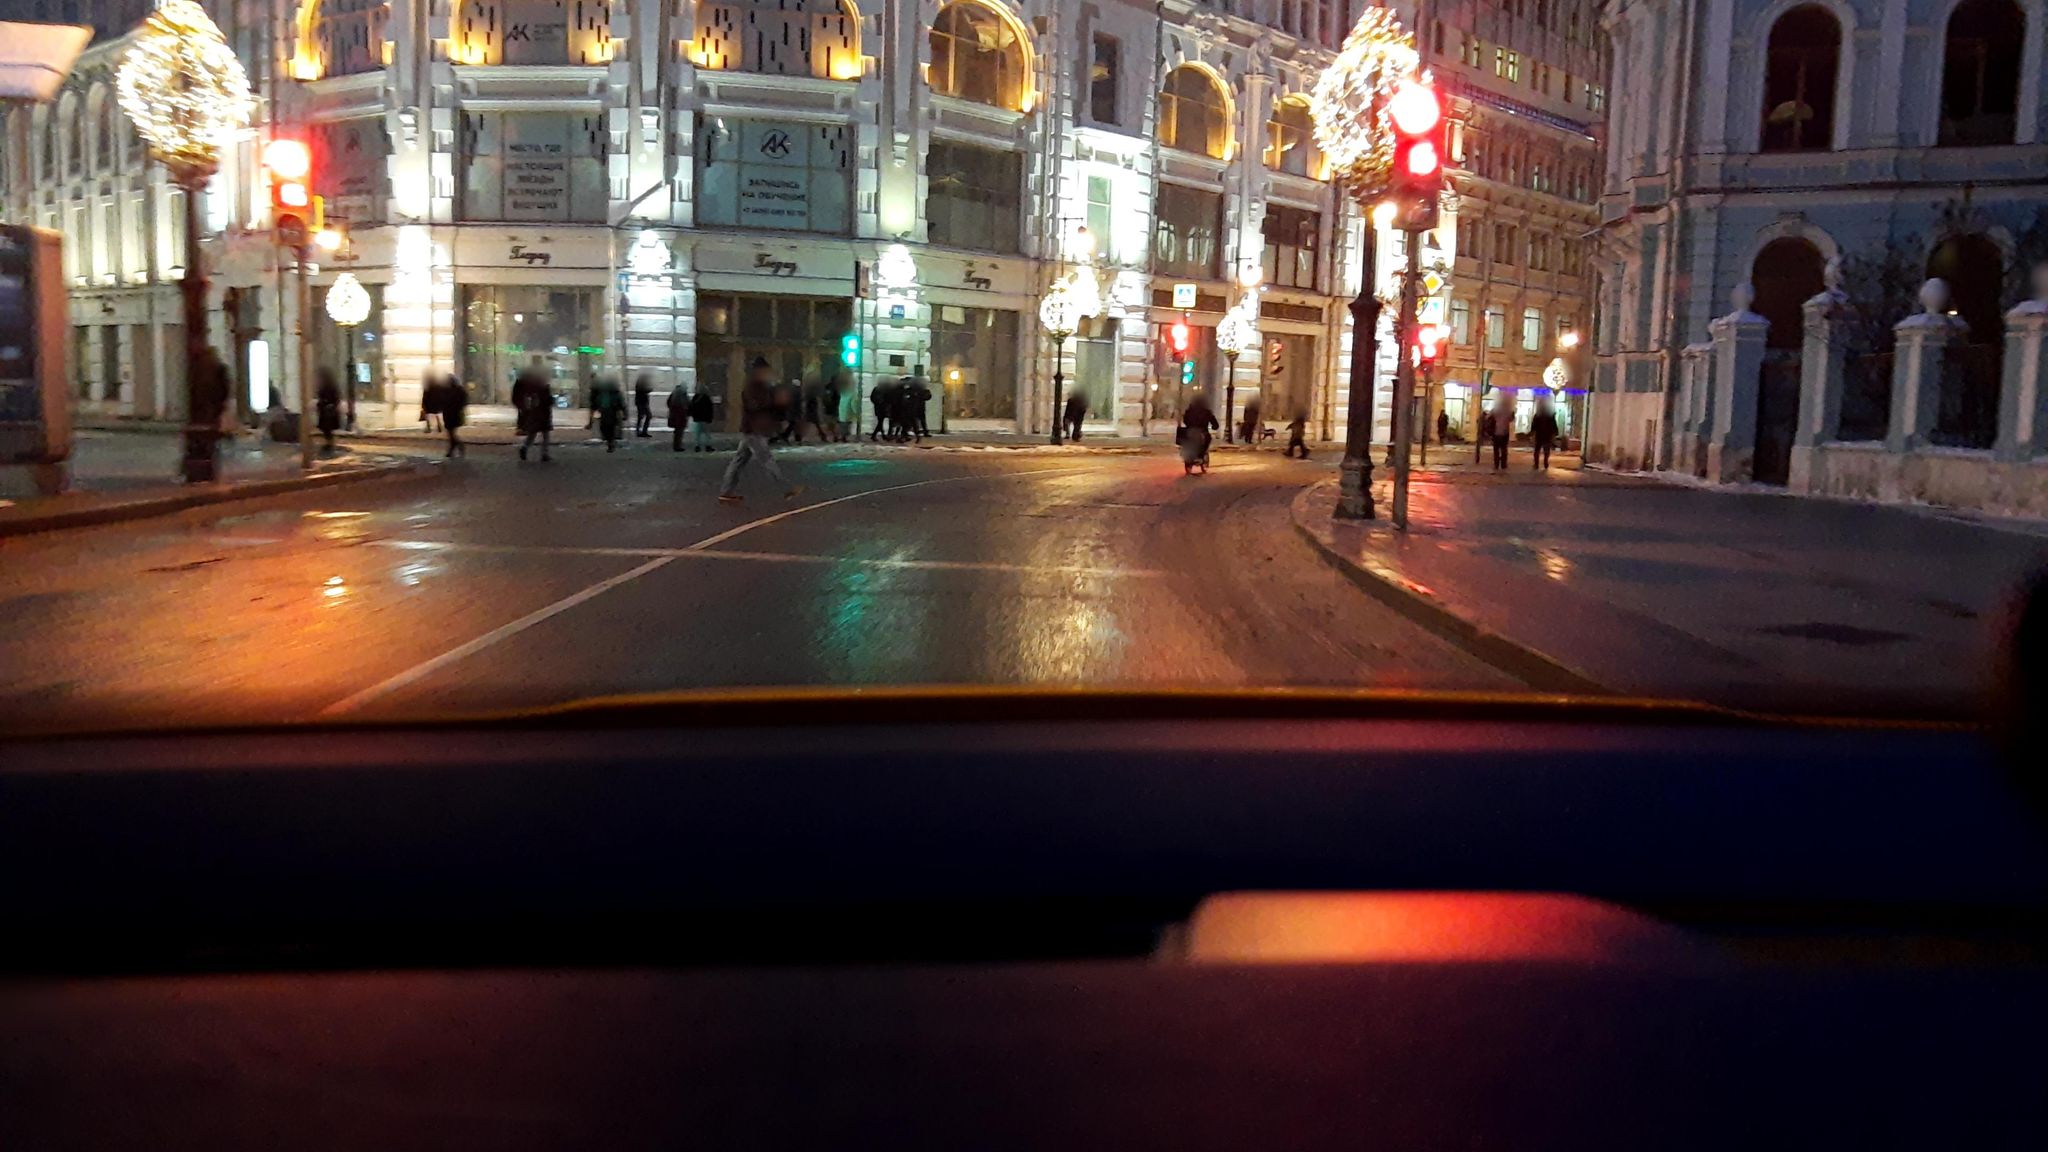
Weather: clear
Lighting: night
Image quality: slightly poor
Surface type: driving surface
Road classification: service
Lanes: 2, 3
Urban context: urban centre
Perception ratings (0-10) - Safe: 6.01, Lively: 7.32, Beautiful: 5.92, Boring: 1.55, Depressing: 3.95, Wealthy: 4.51